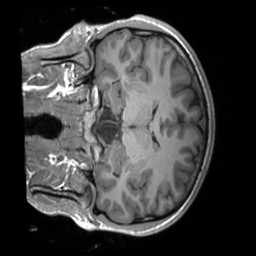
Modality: T1w
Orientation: coronal
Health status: healthy
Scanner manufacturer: siemens
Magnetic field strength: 3 T
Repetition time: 1.9 s
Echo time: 0.00232 s